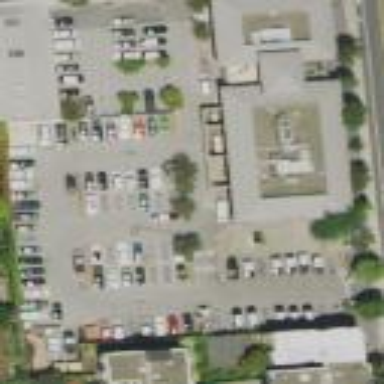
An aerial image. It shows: Parking area serving as emergency assembly point.